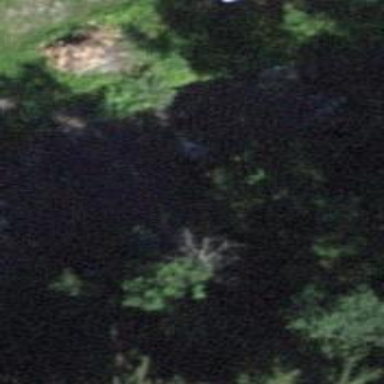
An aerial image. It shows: Path on bridge.